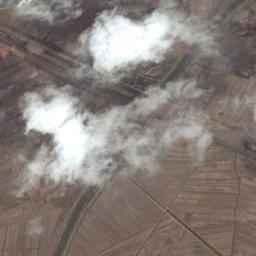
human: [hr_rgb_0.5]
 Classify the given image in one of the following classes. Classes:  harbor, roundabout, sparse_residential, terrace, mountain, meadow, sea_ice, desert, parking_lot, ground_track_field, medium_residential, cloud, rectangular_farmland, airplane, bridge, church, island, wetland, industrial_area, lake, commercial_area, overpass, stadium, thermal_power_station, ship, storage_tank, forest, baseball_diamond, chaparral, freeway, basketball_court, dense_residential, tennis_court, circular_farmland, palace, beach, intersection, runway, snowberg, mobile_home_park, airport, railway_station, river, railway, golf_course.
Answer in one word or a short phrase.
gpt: cloud